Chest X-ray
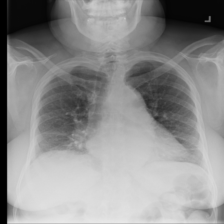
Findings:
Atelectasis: negative
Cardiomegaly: positive
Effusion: negative
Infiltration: negative
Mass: negative
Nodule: negative
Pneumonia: negative
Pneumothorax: negative
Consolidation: negative
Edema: negative
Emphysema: negative
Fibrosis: negative
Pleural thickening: negative
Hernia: negative